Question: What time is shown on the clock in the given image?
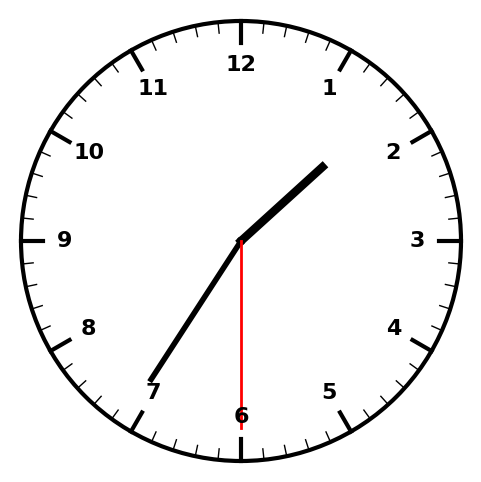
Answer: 01:35:30